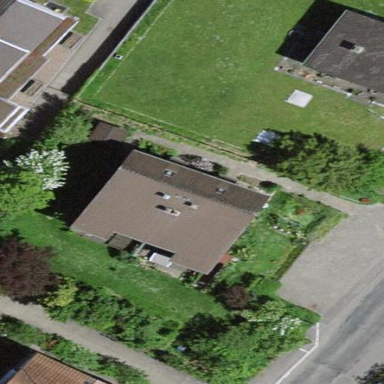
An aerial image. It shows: Simple house.